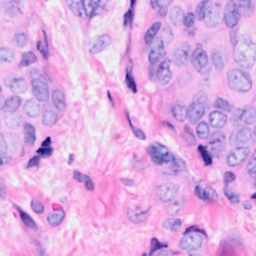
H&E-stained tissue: Breast